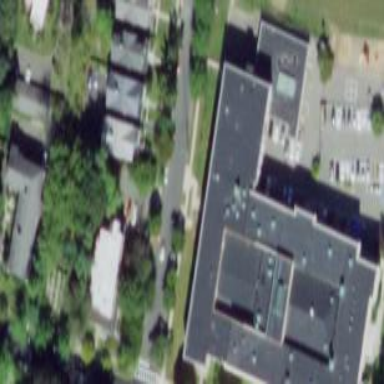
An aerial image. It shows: School building.